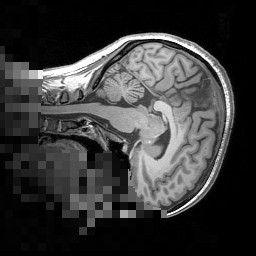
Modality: T1w
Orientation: sagittal
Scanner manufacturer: siemens
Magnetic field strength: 3 T
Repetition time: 1.5 s
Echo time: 0.00291 s